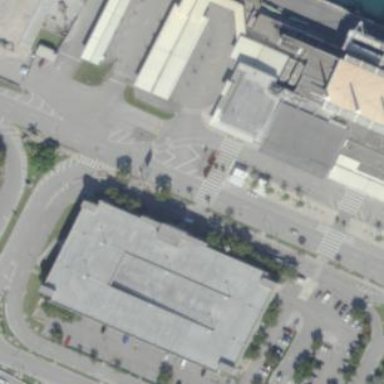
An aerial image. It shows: Multi-storey parking building.